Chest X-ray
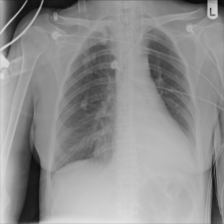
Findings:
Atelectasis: negative
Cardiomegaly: negative
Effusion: negative
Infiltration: negative
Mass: negative
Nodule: negative
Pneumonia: negative
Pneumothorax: negative
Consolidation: negative
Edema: negative
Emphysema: negative
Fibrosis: negative
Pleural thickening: negative
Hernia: negative